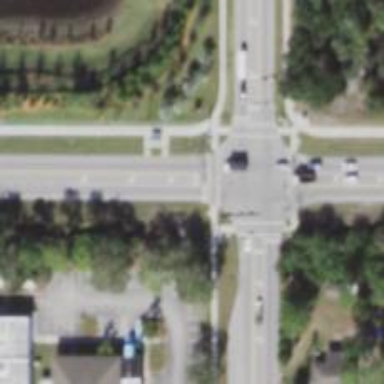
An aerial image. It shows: Marked crossing on the road.